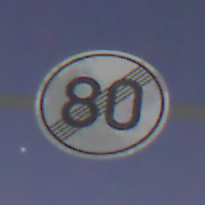
Verkehrszeichen: EndeGeschwindigkeit80
Umgebung: Outdoor, Suburban
Tageszeit: Night
Wetter: PartlyCloudy
Licht: Artificial
Jahreszeit: NotSpecified
Kontrast: HighContrast